Aerial crown-view tile of a tropical tree (Barro Colorado Island, Panama), acquired 20241112:
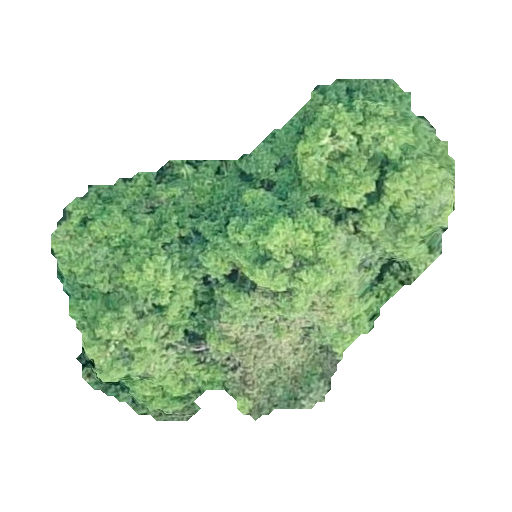
Species: Dendropanax arboreus
GBIF accepted scientific name: Dendropanax arboreus
Crown area: 138.855 m²